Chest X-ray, AP view. Patient: 2 years old, sex F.
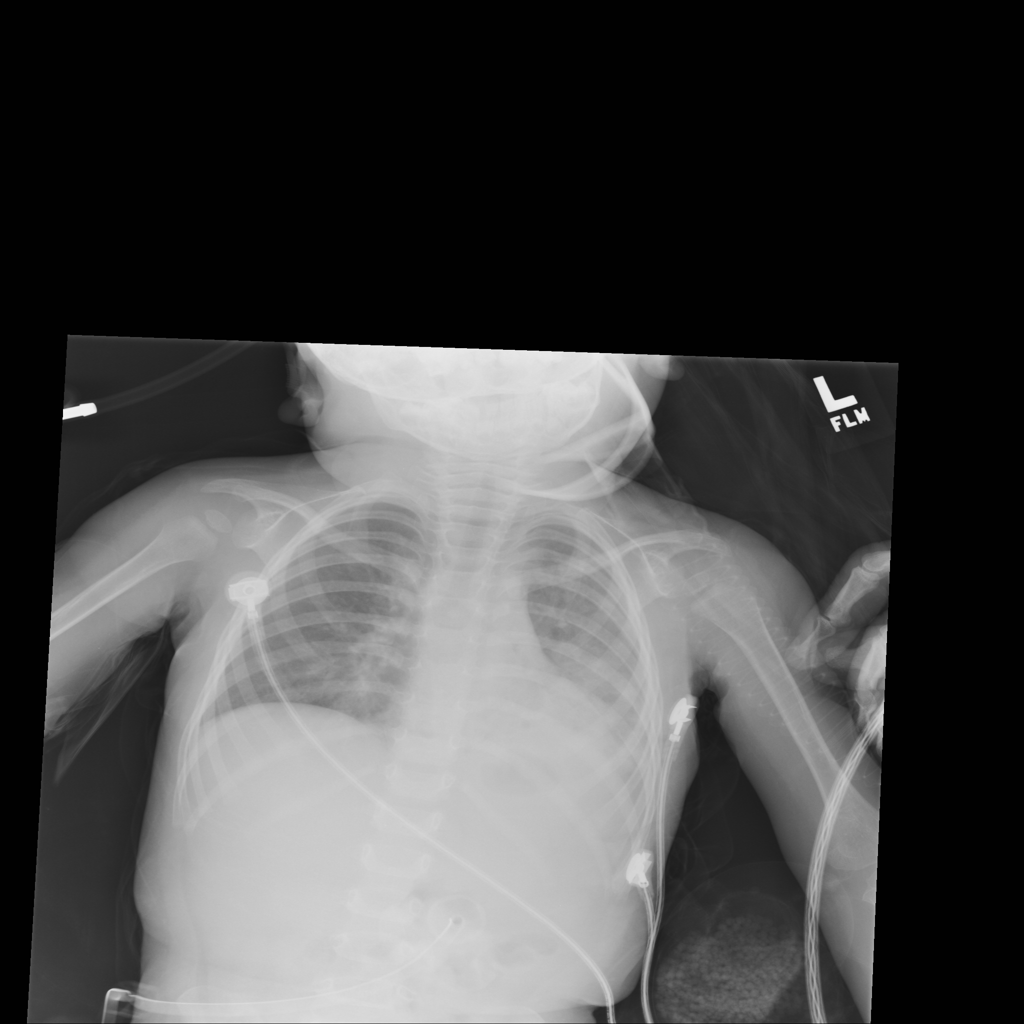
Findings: Atelectasis, Infiltration